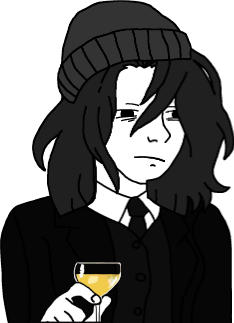
Label: 5_Twinkjak